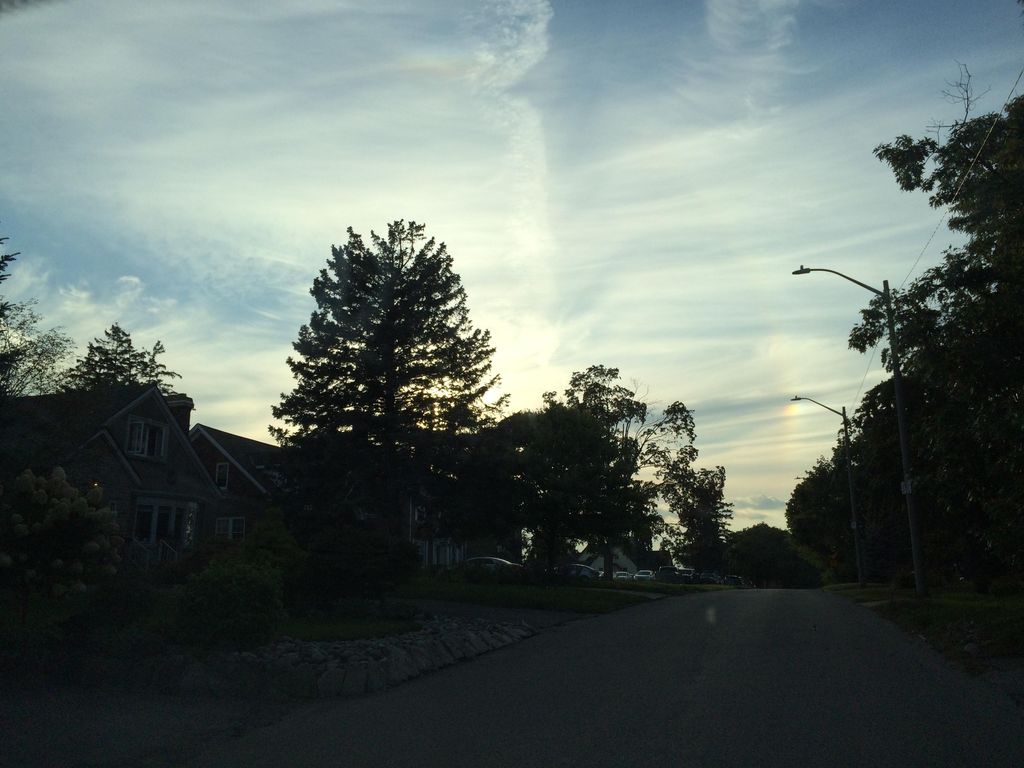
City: kitchener-waterloo